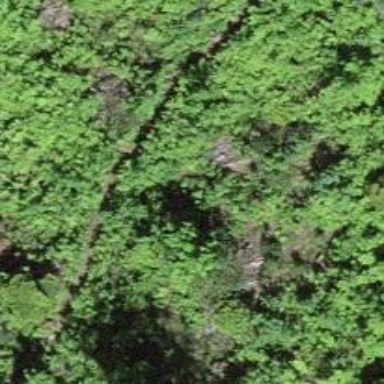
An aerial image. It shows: Path.